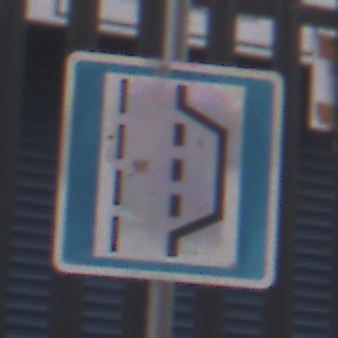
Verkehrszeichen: NothalteUndPannenbucht
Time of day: MorningAfternoon
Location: Outdoor (Urban)
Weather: Overcast
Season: NotSpecified
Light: Natural